Question: I am trying to update GridView on completion of a BackgroundWorker, For the first time it works correctly, but if try execute worker again, data will be assigned to the grid but i could not select a Row on the GridView on UI level and also vertical scroll is now shown. If try to double click cells several times then vertical scroll will appear and i could select any row.

Please refer the VB.Net Code
'''
Public Class Form1
Dim Workers() As BackgroundWorker
Dim dtCustomers As DataTable = New DataTable()
Private dtCustomersLock As New Object
Private dgvCustomersLock As New Object
Private Sub Form1_Load(sender As Object, e As EventArgs) Handles MyBase.Load
dtCustomers.Columns.Add("CustomerID")
dtCustomers.Columns.Add("CustomerName")
dtCustomers.Columns.Add("Age")
LoadWorkers()
End Sub
Private Sub btnLoad_Click(sender As Object, e As EventArgs) Handles btnLoad.Click
btnClear_Click(sender, e)
loadCustomerGrid()
UpdateCustomerGrid()
End Sub
Private Sub LoadWorkers()
ReDim Workers(1)
Workers(1) = New BackgroundWorker
Workers(1).WorkerReportsProgress = True
Workers(1).WorkerSupportsCancellation = True
AddHandler Workers(1).DoWork, AddressOf loadCustomerGrid
AddHandler Workers(1).RunWorkerCompleted, AddressOf UpdateCustomerGrid
End Sub
Private Sub btnLoadThread_Click(sender As Object, e As EventArgs) Handles btnLoadThread.Click
If Not Workers(1).IsBusy Then
dtCustomers.Clear()
Workers(1).RunWorkerAsync()
End If
End Sub
Private Sub loadCustomerGrid()
SyncLock dgvCustomersLock
For i As Integer = 0 To 10
dtCustomers.Rows.Add(i, "Customer" + i.ToString(), "20" + i.ToString())
Next
End SyncLock
Threading.Thread.Sleep(100)
End Sub
Private Sub UpdateCustomerGrid()
SyncLock dtCustomersLock
DataGridView1.DataSource = dtCustomers
DataGridView1.Focus()
End SyncLock
End Sub
Private Sub btnClear_Click(sender As Object, e As EventArgs) Handles btnClear.Click
dtCustomers.Clear()
End Sub
End Class
'''
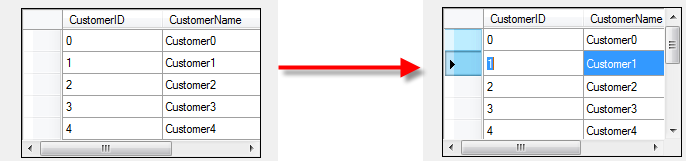
Answer: Because you are accessing the DataGridView1 of UI thread from the Worker thread you get the weird behaviour.
I tested your small app with this code and I got the normal expected behaviour.
I modified your loadCustomerGrid method and added another Method and Delegate method.
'''
Private Sub loadCustomerGrid()
SetDataGrid(GridView1)
Threading.Thread.Sleep(100)
End Sub
Private Sub setDataGrid(ByVal grd As DataGridView)
If grd.InvokeRequired Then
grd.Invoke(New setDataGridInvoker(AddressOf setDataGrid), grd)
Else
For i As Integer = 0 To 10
dtCustomers.Rows.Add(i, "Customer" + i.ToString(), "20" + i.ToString())
Next
End If
End Sub
Private Delegate Sub setDataGridInvoker(ByVal grd As DataGridView)
'''
Explanation:
"The way to safely access controls from worker threads is via delegation. First you test the InvokeRequired property of the control, which will tell you whether or not you can safely access the control. InvokeRequired is one of the few members of the Control class that is thread-safe, so you can access it anywhere. If the property is True then an invocation is required to access the control because the current method is executing on a thread other than the one that owns the control's Handle.
The invocation is performed by calling the control's Invoke or BeginInvoke method. You create a delegate, which is an object that contains a reference to a method. It is good practice to make that a reference to the current method. You then pass that delegate to the Invoke or BeginInvoke method. That will essentially call the referenced method again, this time on the thread that owns the control's Handle."
Source: jmcilhinney post Accessing Controls from Worker Threads <URL>